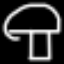
Label: mushroom